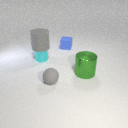
large gray rubber cylinder above small cyan metal cylinder